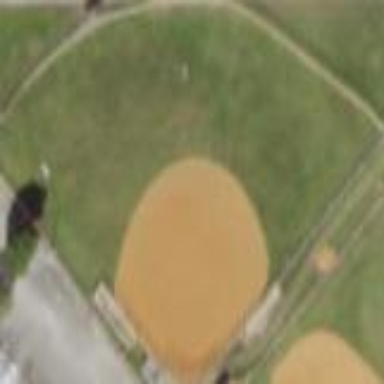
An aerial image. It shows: Baseball pitch for leisure and sports activities.